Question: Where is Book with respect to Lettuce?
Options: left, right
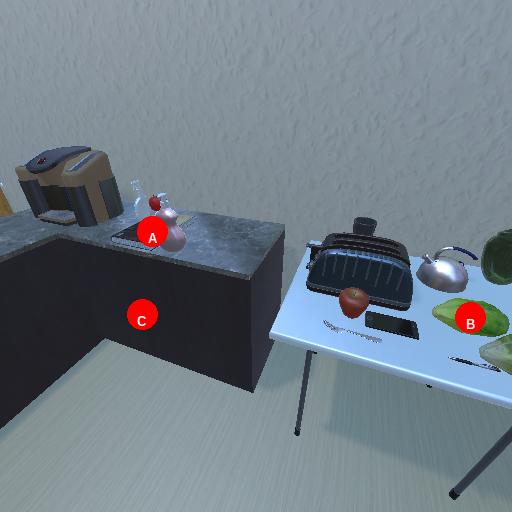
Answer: left